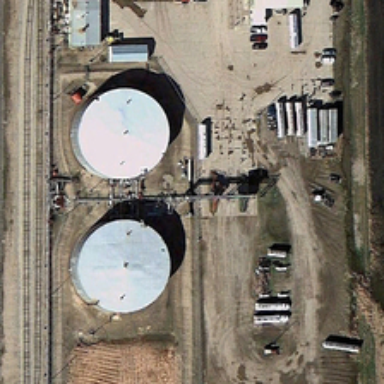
Two large storage tanks are near railways .